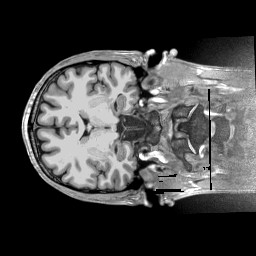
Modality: T1w
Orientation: axial
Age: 30
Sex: male